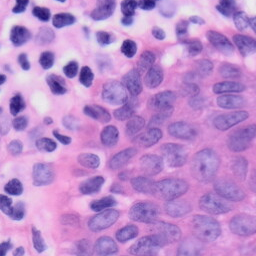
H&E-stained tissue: Skin